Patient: sex M, age 94
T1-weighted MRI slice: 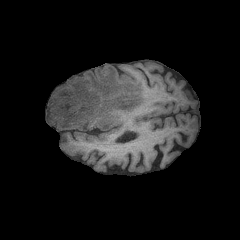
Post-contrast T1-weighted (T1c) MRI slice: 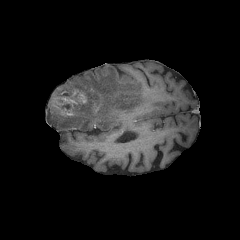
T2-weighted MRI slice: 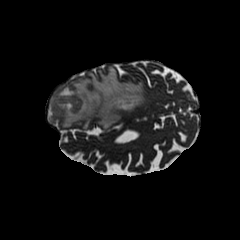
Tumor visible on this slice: yes
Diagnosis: Glioblastoma, IDH-wildtype
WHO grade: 4